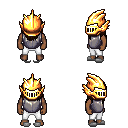
a pixel art fantasy rpg character, male body template, human, dark skin, steel chest armor, white pants, brown long hairstyle, gold helm, white slippers, four views (front, back, left, right), 2x2 character sprite sheet, small pixel art, hard edges, no anti-aliasing